Question: What is the maximum amount of money that can be robbed from the houses? The neighbour houses cannot be robbed at the same time.
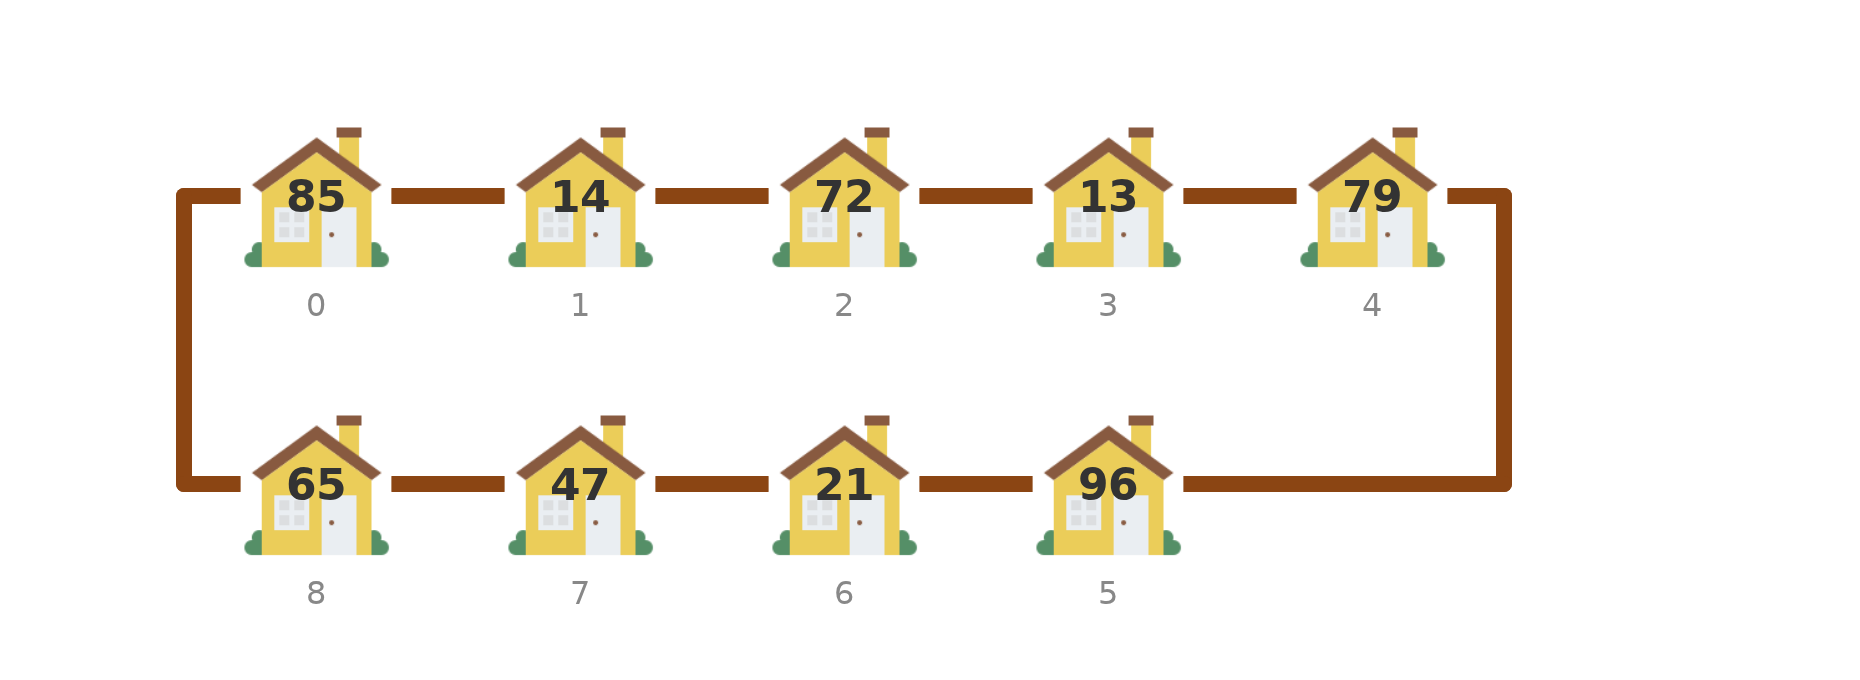
Answer: 300